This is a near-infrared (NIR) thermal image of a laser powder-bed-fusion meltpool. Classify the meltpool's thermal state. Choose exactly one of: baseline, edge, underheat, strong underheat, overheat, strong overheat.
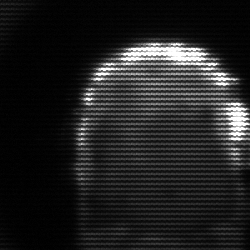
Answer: baseline